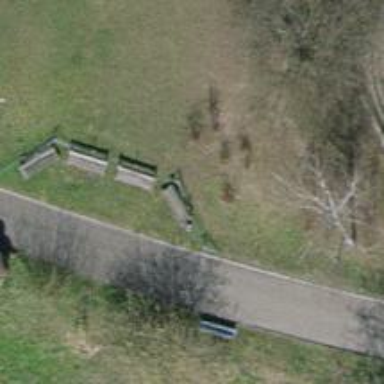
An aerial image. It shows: Bench for seating.